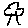
Label: tree